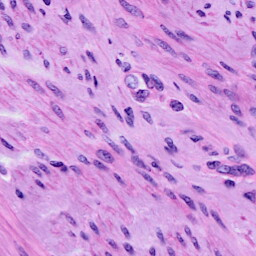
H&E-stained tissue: Cervix